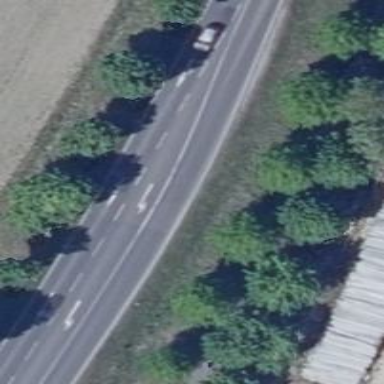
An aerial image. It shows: Secondary road with asphalt surface.